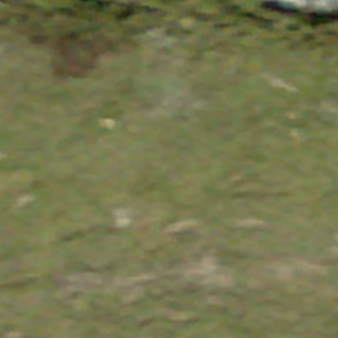
Label: other